Field crop: tomato
Growth stage: 2
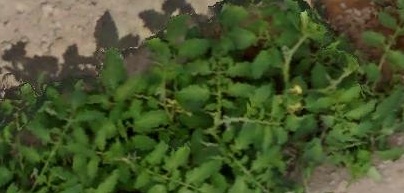
Species: tomato